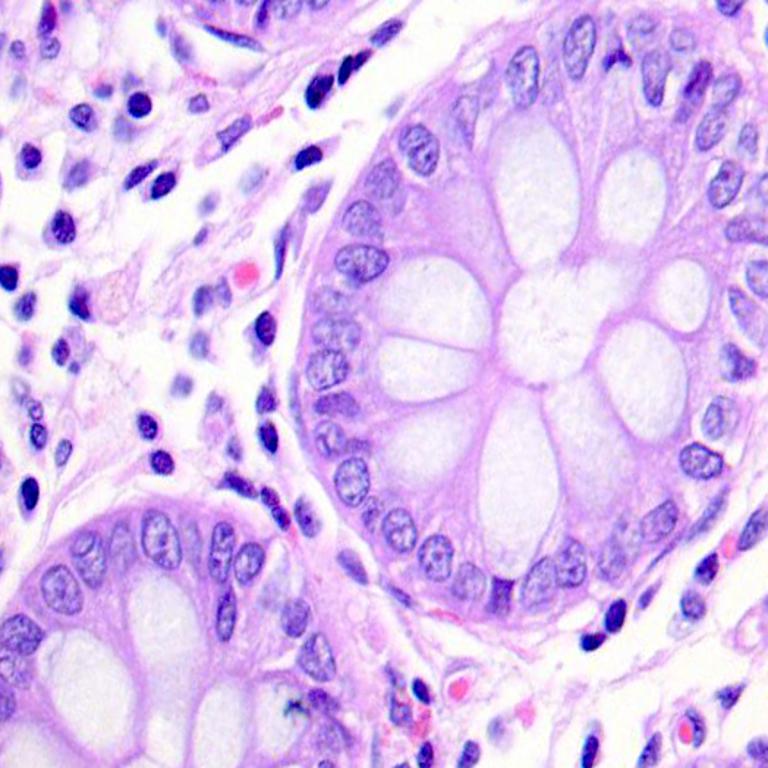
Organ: colon
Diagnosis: benign